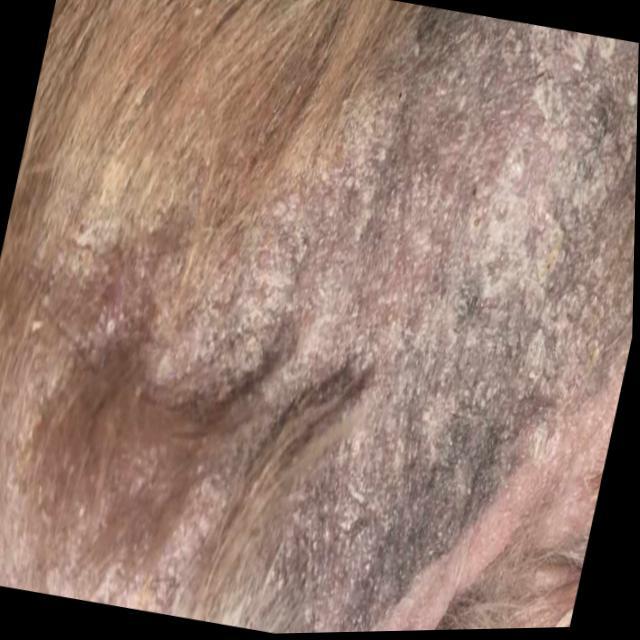
Canine demodicosis (Demodex mange) — caused by Demodex canis mites. Presents with alopecia, follicular papules, pustules, and comedones. Often localized on face and forelimbs.